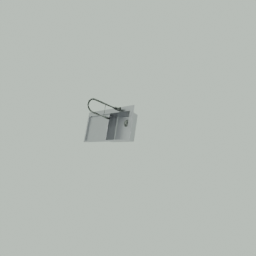
Label: appliances